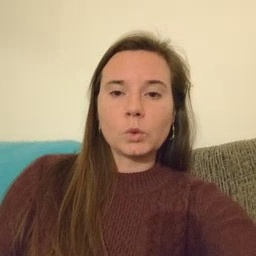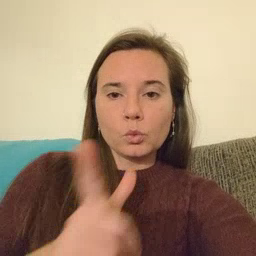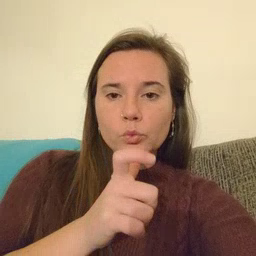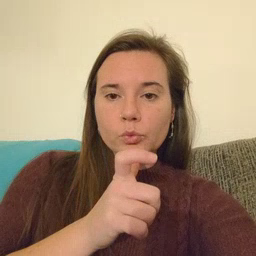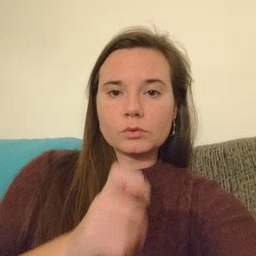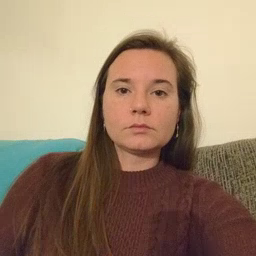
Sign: who